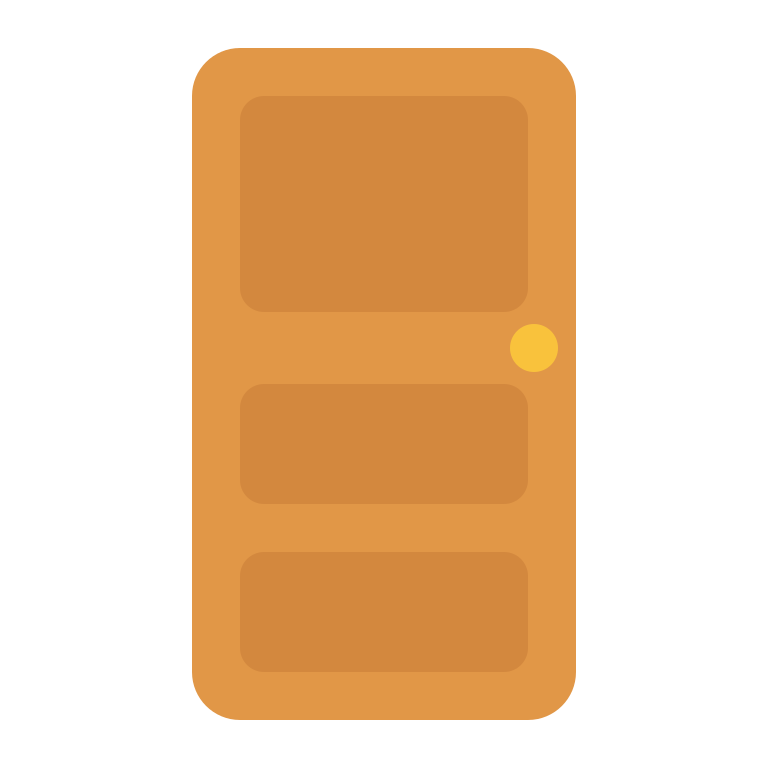
door flat